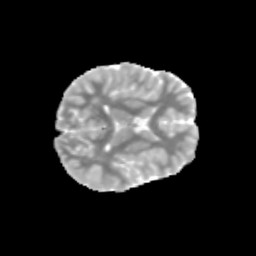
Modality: MD
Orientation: axial
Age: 11
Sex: male
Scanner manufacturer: siemens
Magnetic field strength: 3 T
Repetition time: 3.8 s
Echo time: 0.07 s